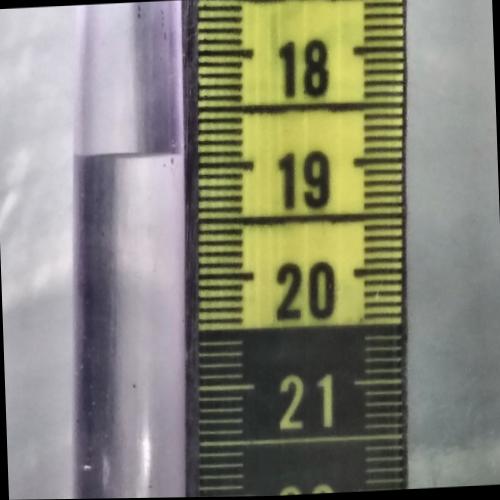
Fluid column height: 18.9 cm